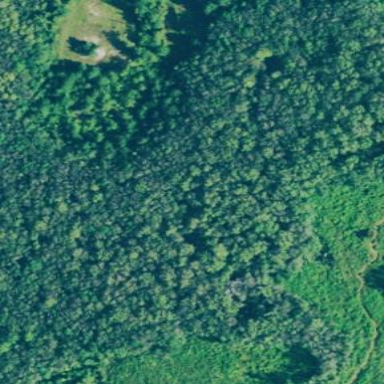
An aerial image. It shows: Mixed leaf woodland.